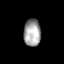
Tissue: lung
Cell type: Epithelial cells
Senescence score: 0.2302
Nuclear area (px): 456
Mean DAPI intensity: 161.618